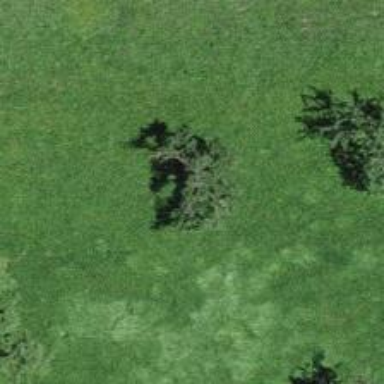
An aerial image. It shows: Beautiful tree in nature.